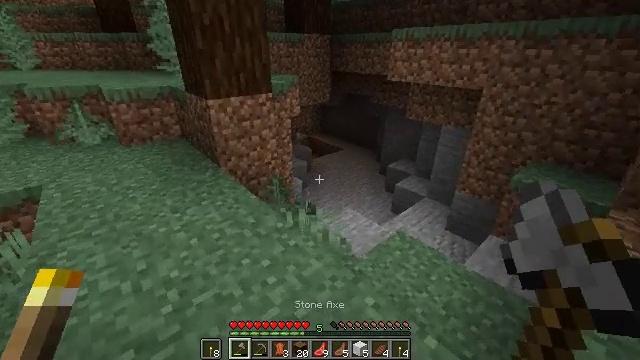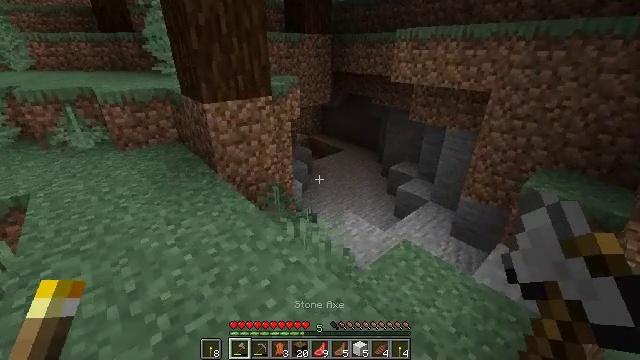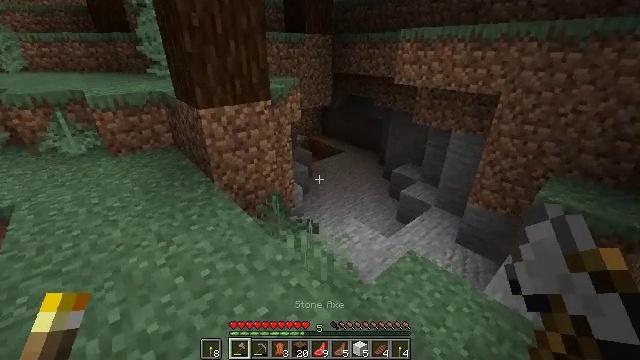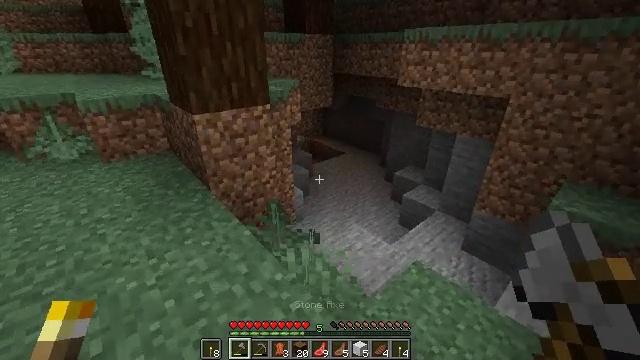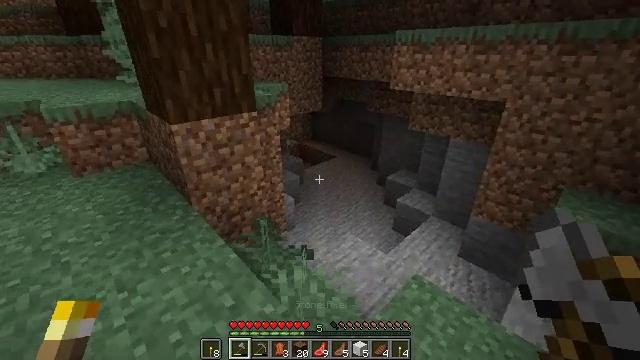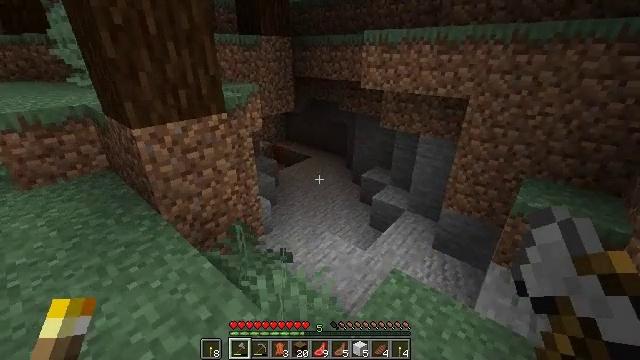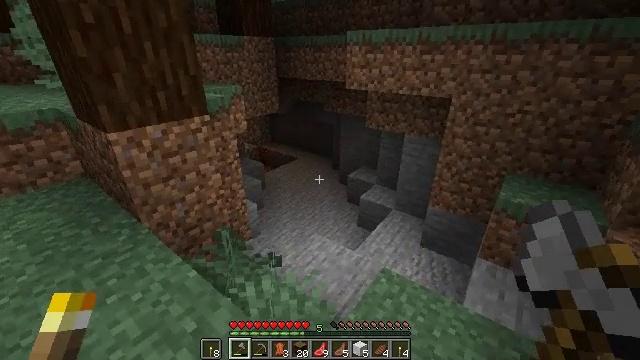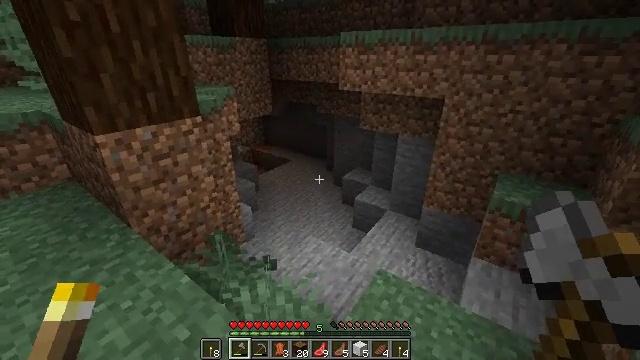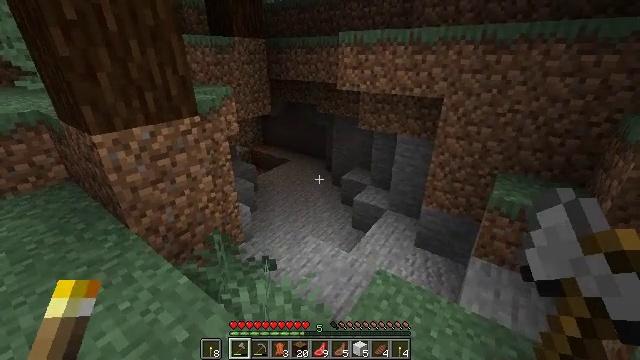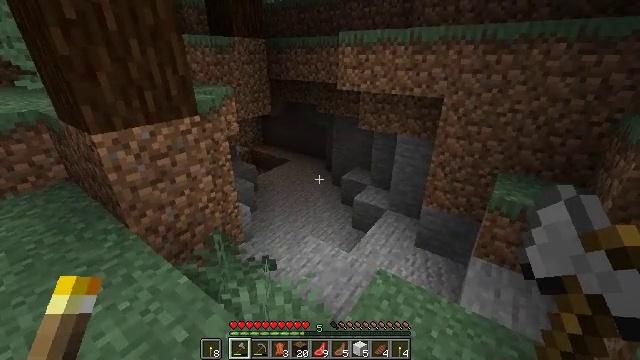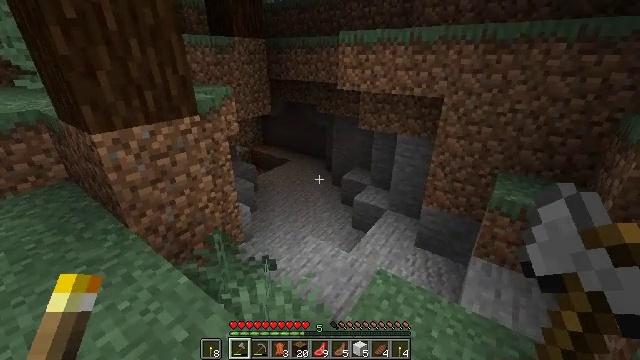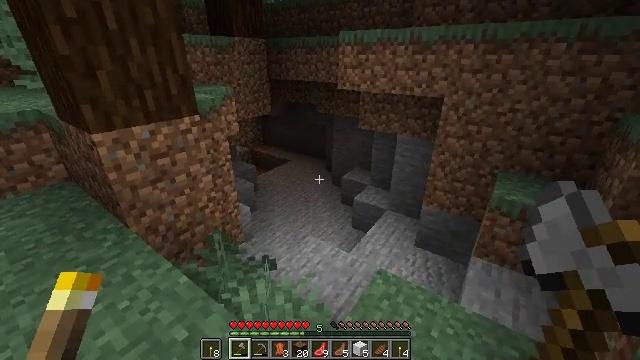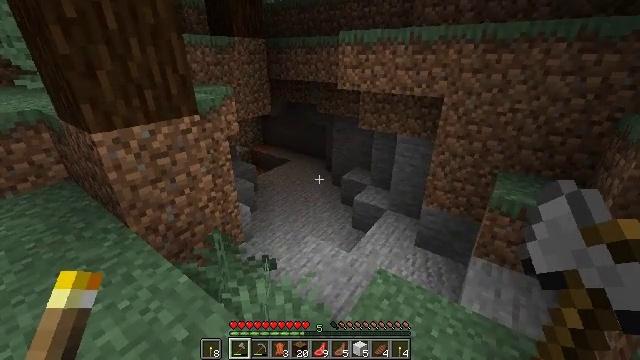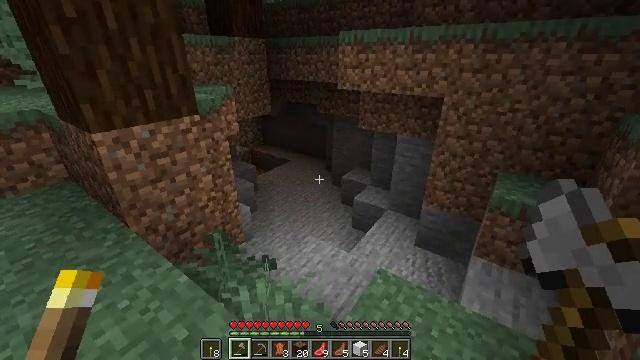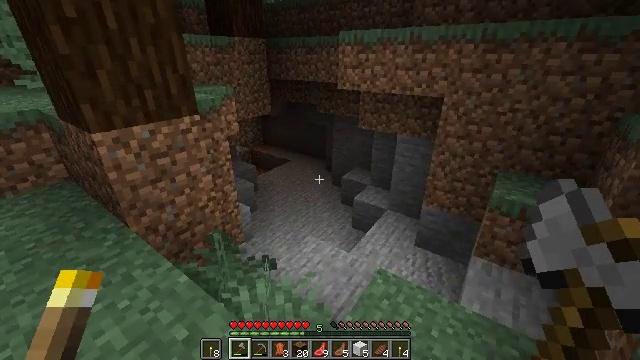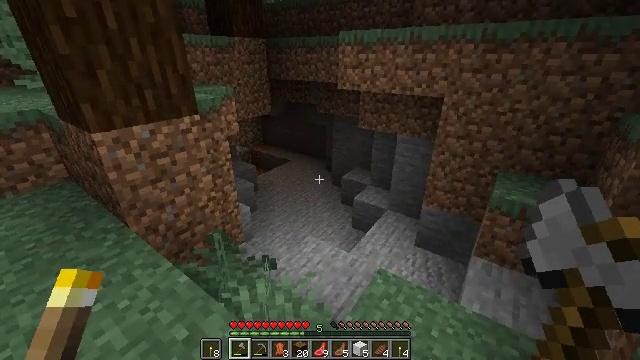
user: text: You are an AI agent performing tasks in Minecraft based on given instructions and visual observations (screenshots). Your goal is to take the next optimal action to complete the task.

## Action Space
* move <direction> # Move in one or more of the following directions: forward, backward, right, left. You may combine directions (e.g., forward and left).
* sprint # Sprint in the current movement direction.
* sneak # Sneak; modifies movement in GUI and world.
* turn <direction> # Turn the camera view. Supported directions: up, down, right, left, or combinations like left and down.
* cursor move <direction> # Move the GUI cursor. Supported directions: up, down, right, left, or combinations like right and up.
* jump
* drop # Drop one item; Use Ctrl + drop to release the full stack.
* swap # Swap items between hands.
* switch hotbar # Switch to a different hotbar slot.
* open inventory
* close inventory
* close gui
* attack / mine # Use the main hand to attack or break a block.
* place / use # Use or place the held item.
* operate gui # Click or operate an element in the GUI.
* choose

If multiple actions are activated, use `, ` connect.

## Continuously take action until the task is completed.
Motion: motion action
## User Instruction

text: Collect the spawner block.
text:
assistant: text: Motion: move forward
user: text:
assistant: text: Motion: move forward
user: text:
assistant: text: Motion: move forward
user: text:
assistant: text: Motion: turn right
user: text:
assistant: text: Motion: turn right
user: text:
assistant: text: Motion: turn right
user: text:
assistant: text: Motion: turn right
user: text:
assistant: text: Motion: no_op
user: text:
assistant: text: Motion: no_op
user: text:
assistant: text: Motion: no_op
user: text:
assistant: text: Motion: no_op
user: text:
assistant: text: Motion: no_op
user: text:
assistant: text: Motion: no_op
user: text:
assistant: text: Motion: no_op
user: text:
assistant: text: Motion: no_op
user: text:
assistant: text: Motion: move right
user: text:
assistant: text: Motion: move right
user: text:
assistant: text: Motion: move right
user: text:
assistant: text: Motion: move forward and move right, turn left and down
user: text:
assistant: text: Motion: move forward and move right, turn left
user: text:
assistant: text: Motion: move forward and move right, turn left
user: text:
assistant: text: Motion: move forward and move right
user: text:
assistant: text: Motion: move forward and move right
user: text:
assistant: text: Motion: move forward and move right
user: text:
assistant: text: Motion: move forward
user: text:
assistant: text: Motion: move forward
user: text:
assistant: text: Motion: move forward, sprint, turn left and up
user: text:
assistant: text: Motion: move forward, sprint
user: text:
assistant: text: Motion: move forward, sprint
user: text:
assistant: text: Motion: move forward, sprint